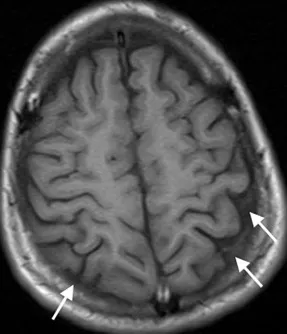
Patient 1 brain MRI revealing the characteristic ARSACS findings. Mostly prominent on the left side (white arrows). T1).
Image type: radiology (mri)